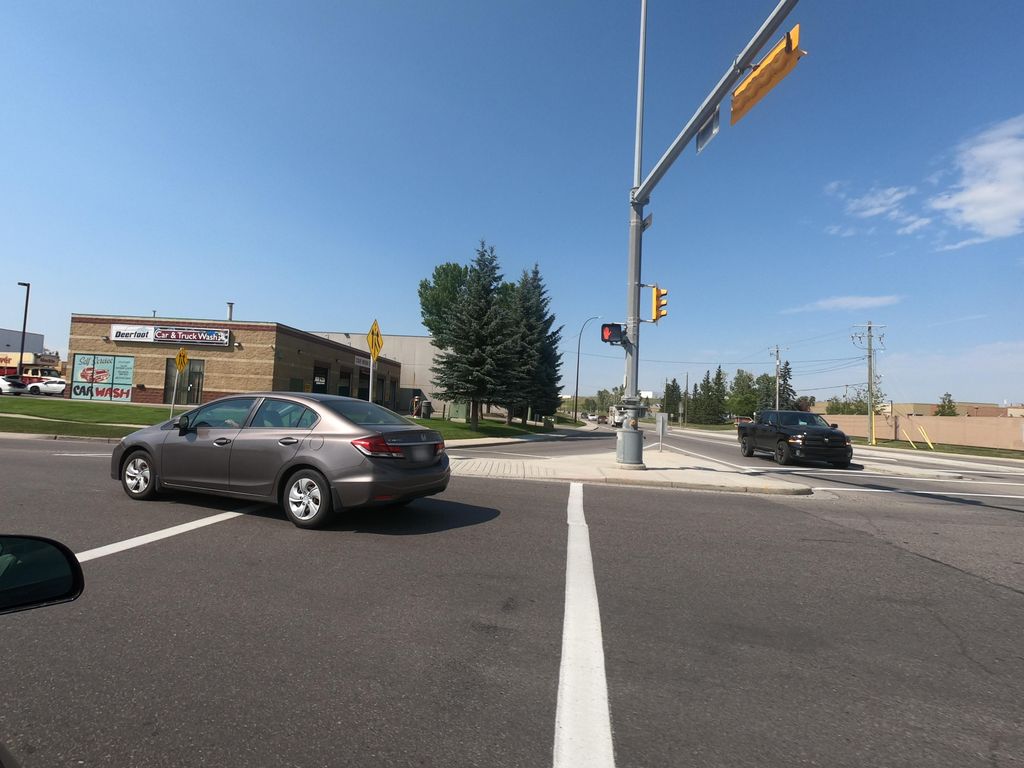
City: calgary